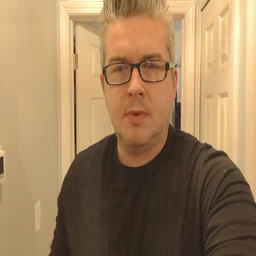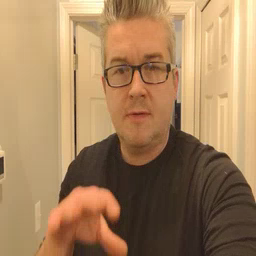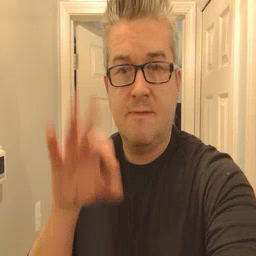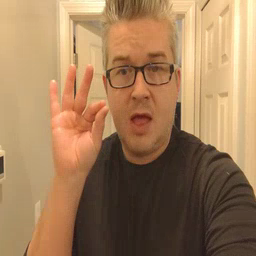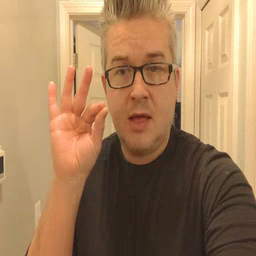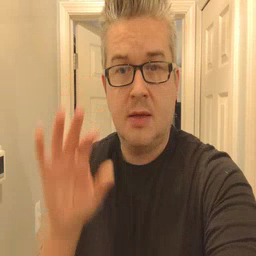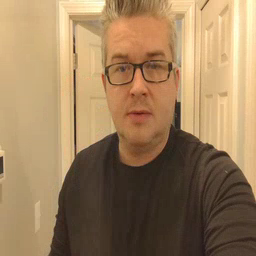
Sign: find